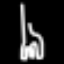
Label: fork